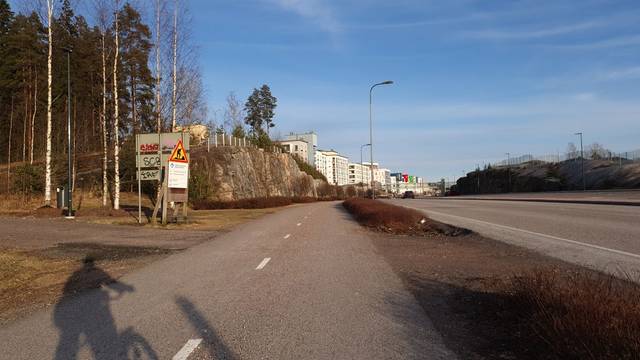
Region: Finland
Coordinates: 60.324, 25.031